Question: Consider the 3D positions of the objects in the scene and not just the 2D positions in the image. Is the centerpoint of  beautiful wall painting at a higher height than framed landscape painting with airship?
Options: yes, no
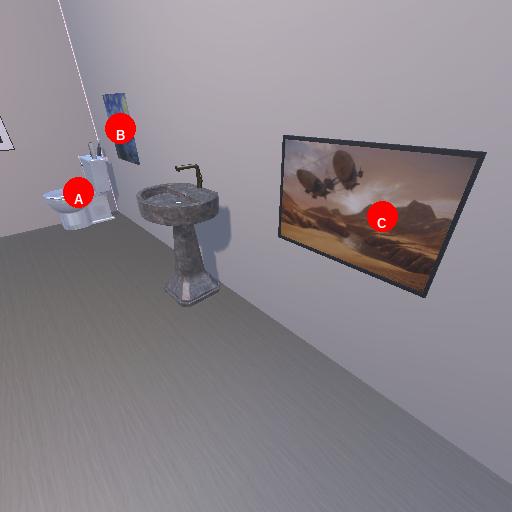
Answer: yes